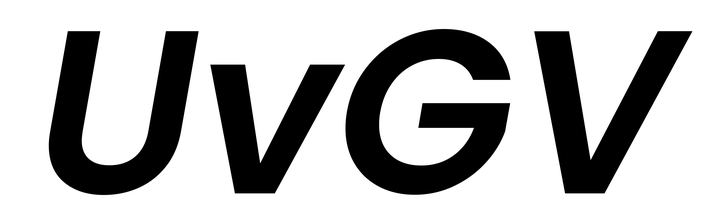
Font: Poppins-SemiBoldItalic